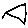
Label: square